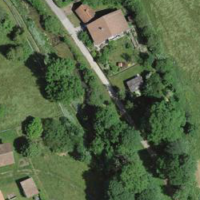
EUNIS habitat code: 55
Species observed at this site:
Prunus spinosa
Filipendula ulmaria